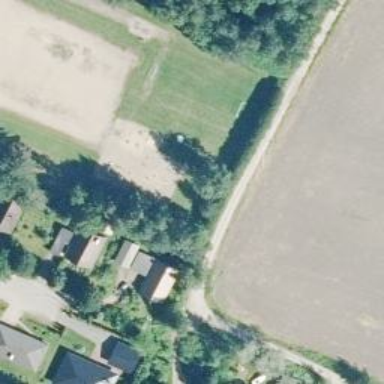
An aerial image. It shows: Playground with spinner.